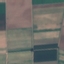
Land use / land cover: PermanentCrop